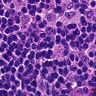
Metastatic tissue present: no